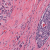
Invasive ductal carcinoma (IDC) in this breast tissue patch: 1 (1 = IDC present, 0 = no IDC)